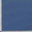
Piece: xx